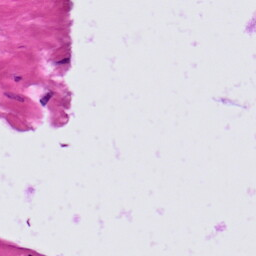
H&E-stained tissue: Prostate